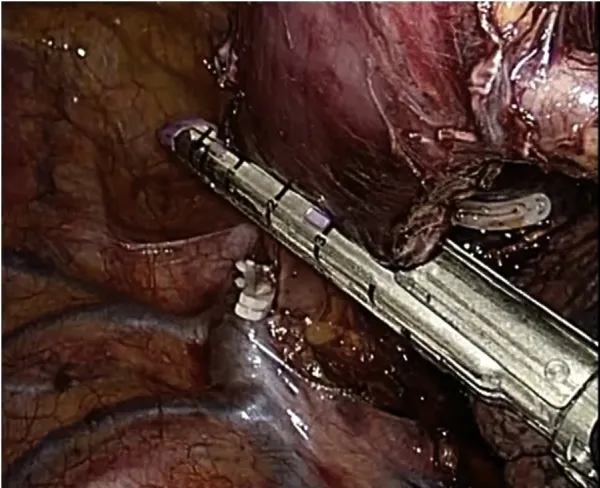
Thoracoscopic approach: esophageal resection below the azygos vein arch.
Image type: medical_photograph (other_medical_photograph)